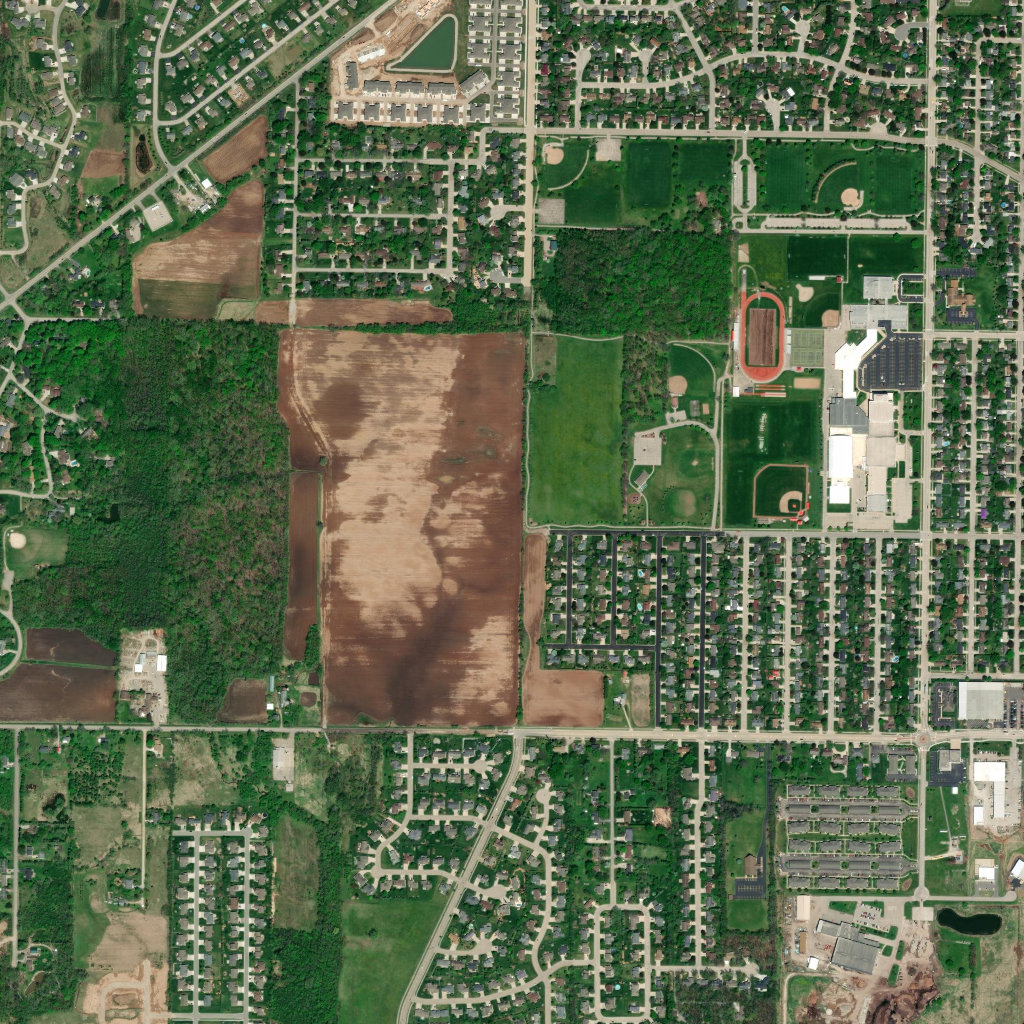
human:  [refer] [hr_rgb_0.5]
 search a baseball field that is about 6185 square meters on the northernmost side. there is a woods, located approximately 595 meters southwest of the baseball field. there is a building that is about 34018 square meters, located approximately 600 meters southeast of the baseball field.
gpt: <box>[[53, 14, 57, 18, 0]]</box>

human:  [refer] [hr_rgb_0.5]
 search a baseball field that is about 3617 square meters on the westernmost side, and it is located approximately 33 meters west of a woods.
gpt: <box>[[0, 52, 4, 55, 0]]</box>